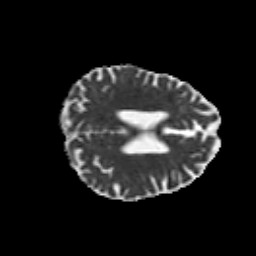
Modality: MD
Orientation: axial
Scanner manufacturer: siemens
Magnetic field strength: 3 T
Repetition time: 6.8 s
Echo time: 0.093 s